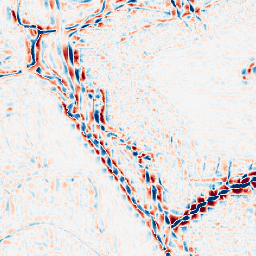
Category: wavelet
Decomposition family: wavelet_biorthogonal
Decomposition parameters: wavelet: bior2.4
level: 3
Upsampling method: lanczos
Upsampling parameters: scale: 8
Upsampling scale: 8